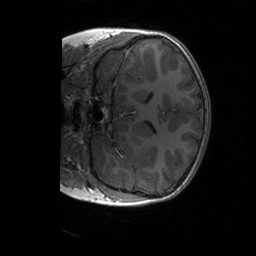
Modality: T1w
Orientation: coronal
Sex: male
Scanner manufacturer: siemens
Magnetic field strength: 3 T
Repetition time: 1.9 s
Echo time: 0.00243 s